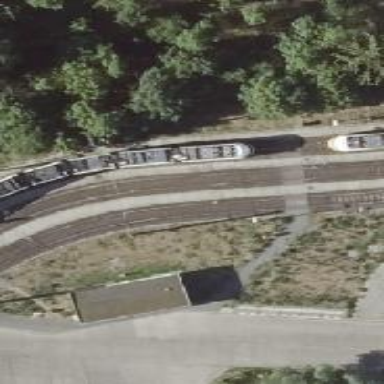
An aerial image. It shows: Tram railway siding with electrified contact lines.